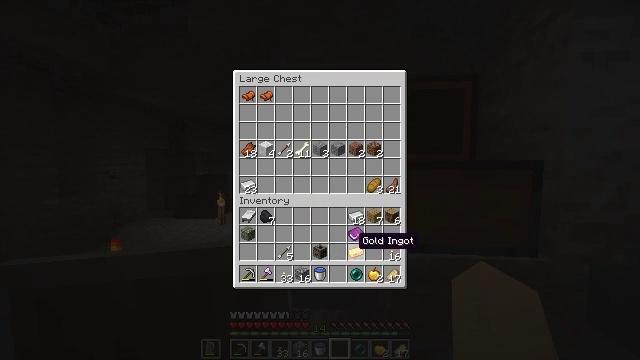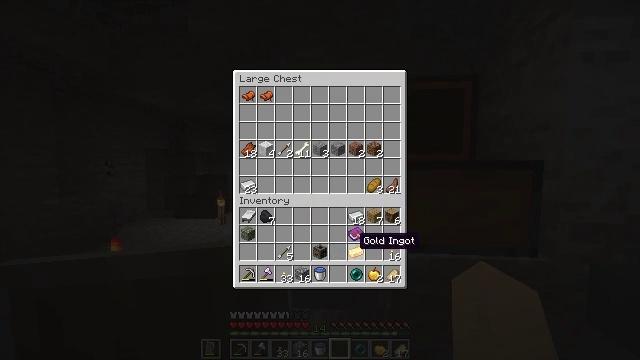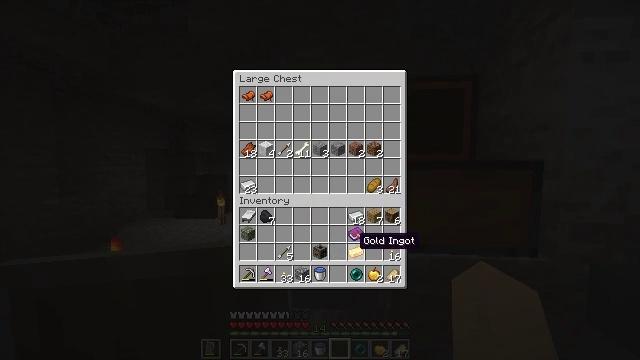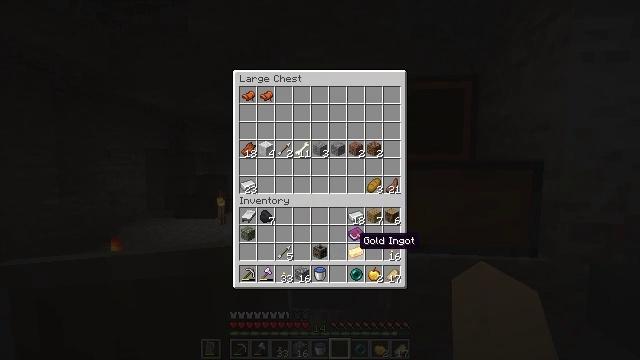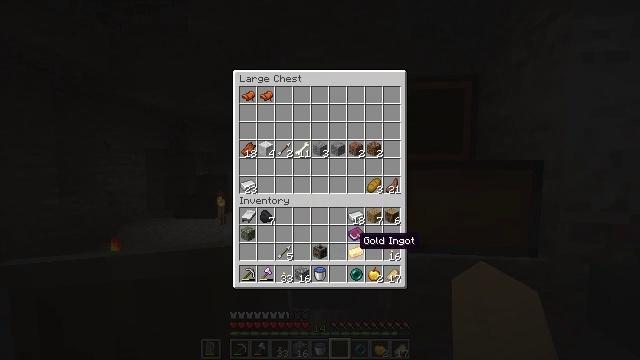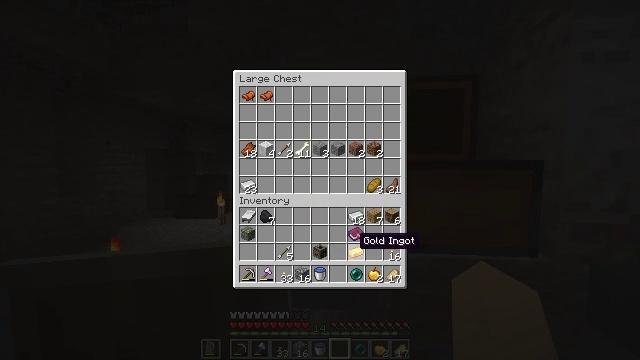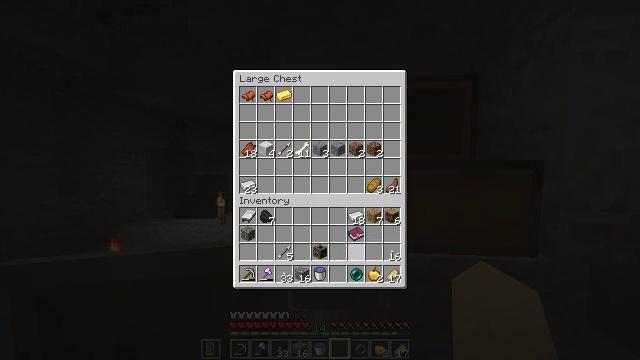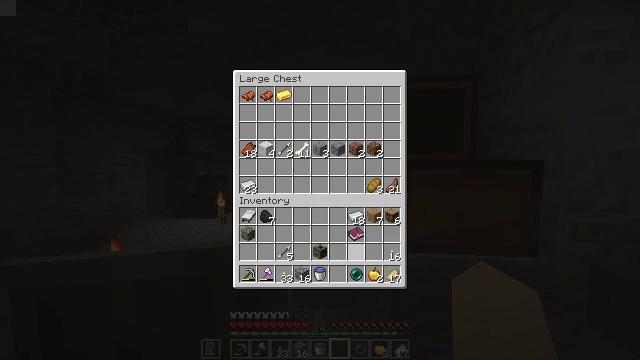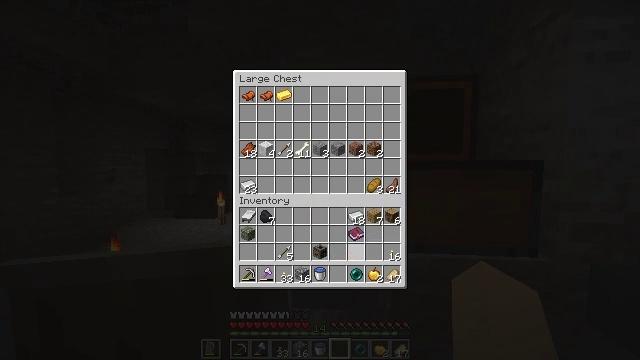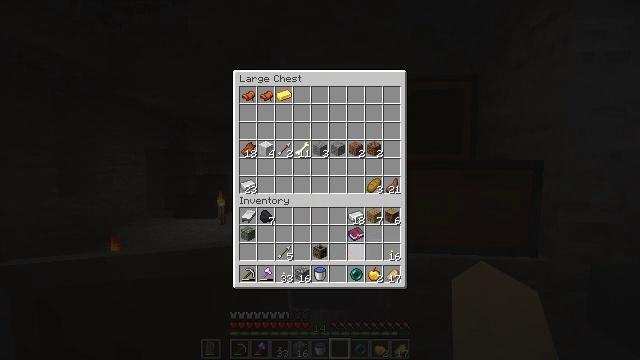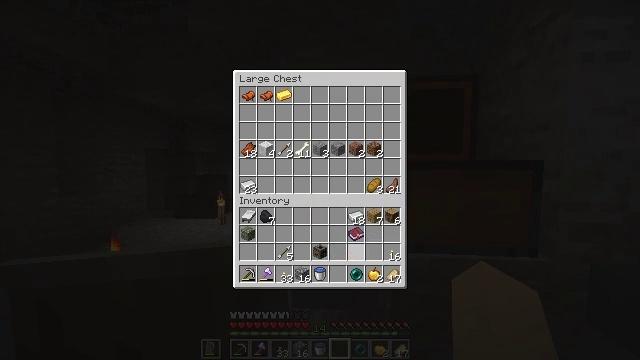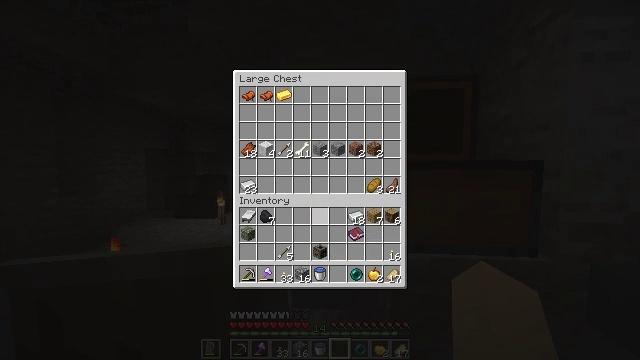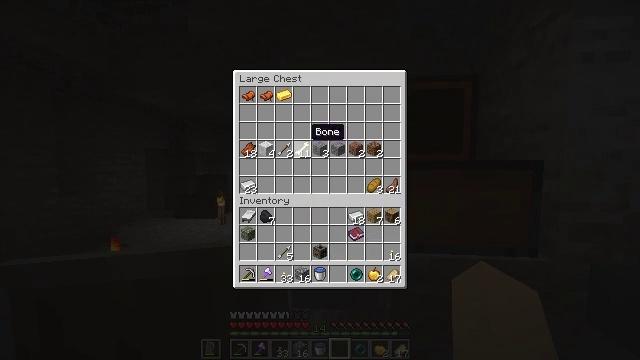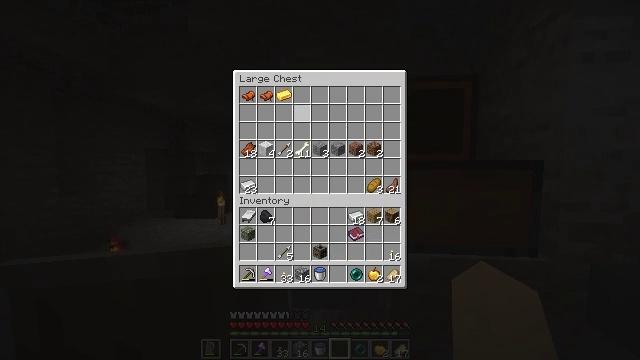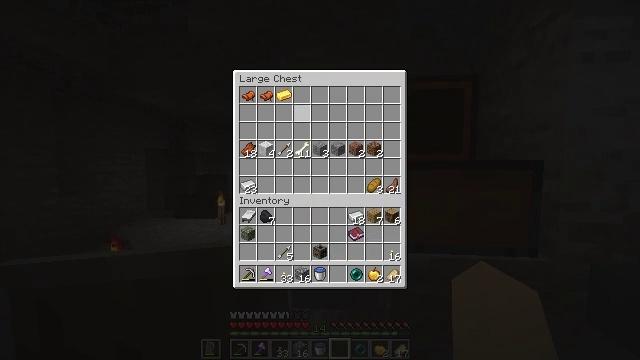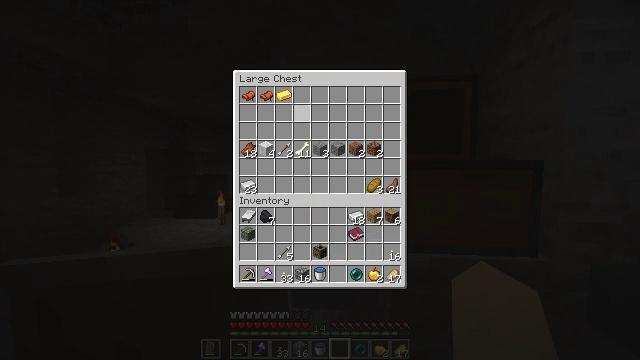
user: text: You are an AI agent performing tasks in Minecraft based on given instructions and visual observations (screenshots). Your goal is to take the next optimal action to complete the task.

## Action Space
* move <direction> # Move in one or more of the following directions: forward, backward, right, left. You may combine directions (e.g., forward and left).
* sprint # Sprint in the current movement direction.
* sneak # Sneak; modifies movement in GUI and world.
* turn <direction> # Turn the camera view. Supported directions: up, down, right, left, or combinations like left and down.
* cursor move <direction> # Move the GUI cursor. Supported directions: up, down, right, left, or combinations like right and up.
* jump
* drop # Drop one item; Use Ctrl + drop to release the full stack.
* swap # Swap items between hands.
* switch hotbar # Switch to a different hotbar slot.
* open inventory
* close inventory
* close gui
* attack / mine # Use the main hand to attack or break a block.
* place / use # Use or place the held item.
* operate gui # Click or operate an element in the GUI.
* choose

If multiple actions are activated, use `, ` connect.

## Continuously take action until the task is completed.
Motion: motion action
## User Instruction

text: Remove a mossy cobblestone from the inventory.
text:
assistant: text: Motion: no_op
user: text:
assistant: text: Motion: sneak
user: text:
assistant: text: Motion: sneak
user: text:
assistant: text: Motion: sneak
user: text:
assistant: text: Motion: sneak
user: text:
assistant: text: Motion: sneak, operate gui
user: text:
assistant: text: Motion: sneak, operate gui
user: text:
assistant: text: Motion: sneak
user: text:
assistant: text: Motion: sneak
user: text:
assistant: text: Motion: sneak
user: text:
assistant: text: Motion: cursor move left and up
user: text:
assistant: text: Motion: cursor move left and up
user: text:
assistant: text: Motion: cursor move left and up
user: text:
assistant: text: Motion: no_op
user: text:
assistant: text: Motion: no_op
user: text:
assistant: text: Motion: no_op
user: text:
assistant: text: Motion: cursor move left
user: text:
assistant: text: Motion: no_op
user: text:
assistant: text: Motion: no_op
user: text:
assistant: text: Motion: operate gui
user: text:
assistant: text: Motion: operate gui
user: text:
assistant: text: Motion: cursor move down
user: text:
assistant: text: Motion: cursor move down
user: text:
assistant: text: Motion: cursor move down
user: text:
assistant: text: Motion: no_op
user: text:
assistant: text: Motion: no_op
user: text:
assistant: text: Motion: no_op
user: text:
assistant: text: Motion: cursor move down
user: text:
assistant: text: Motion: no_op
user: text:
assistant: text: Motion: no_op